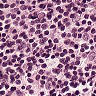
Metastatic tissue present: no